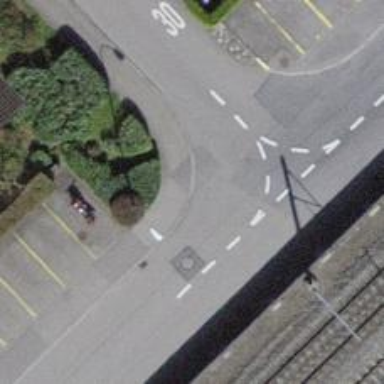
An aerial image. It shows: Kerb barrier.